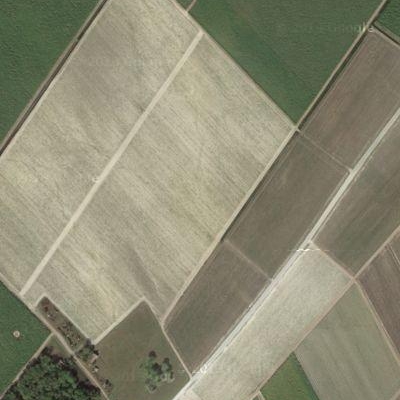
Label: Field